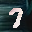
Label: 7